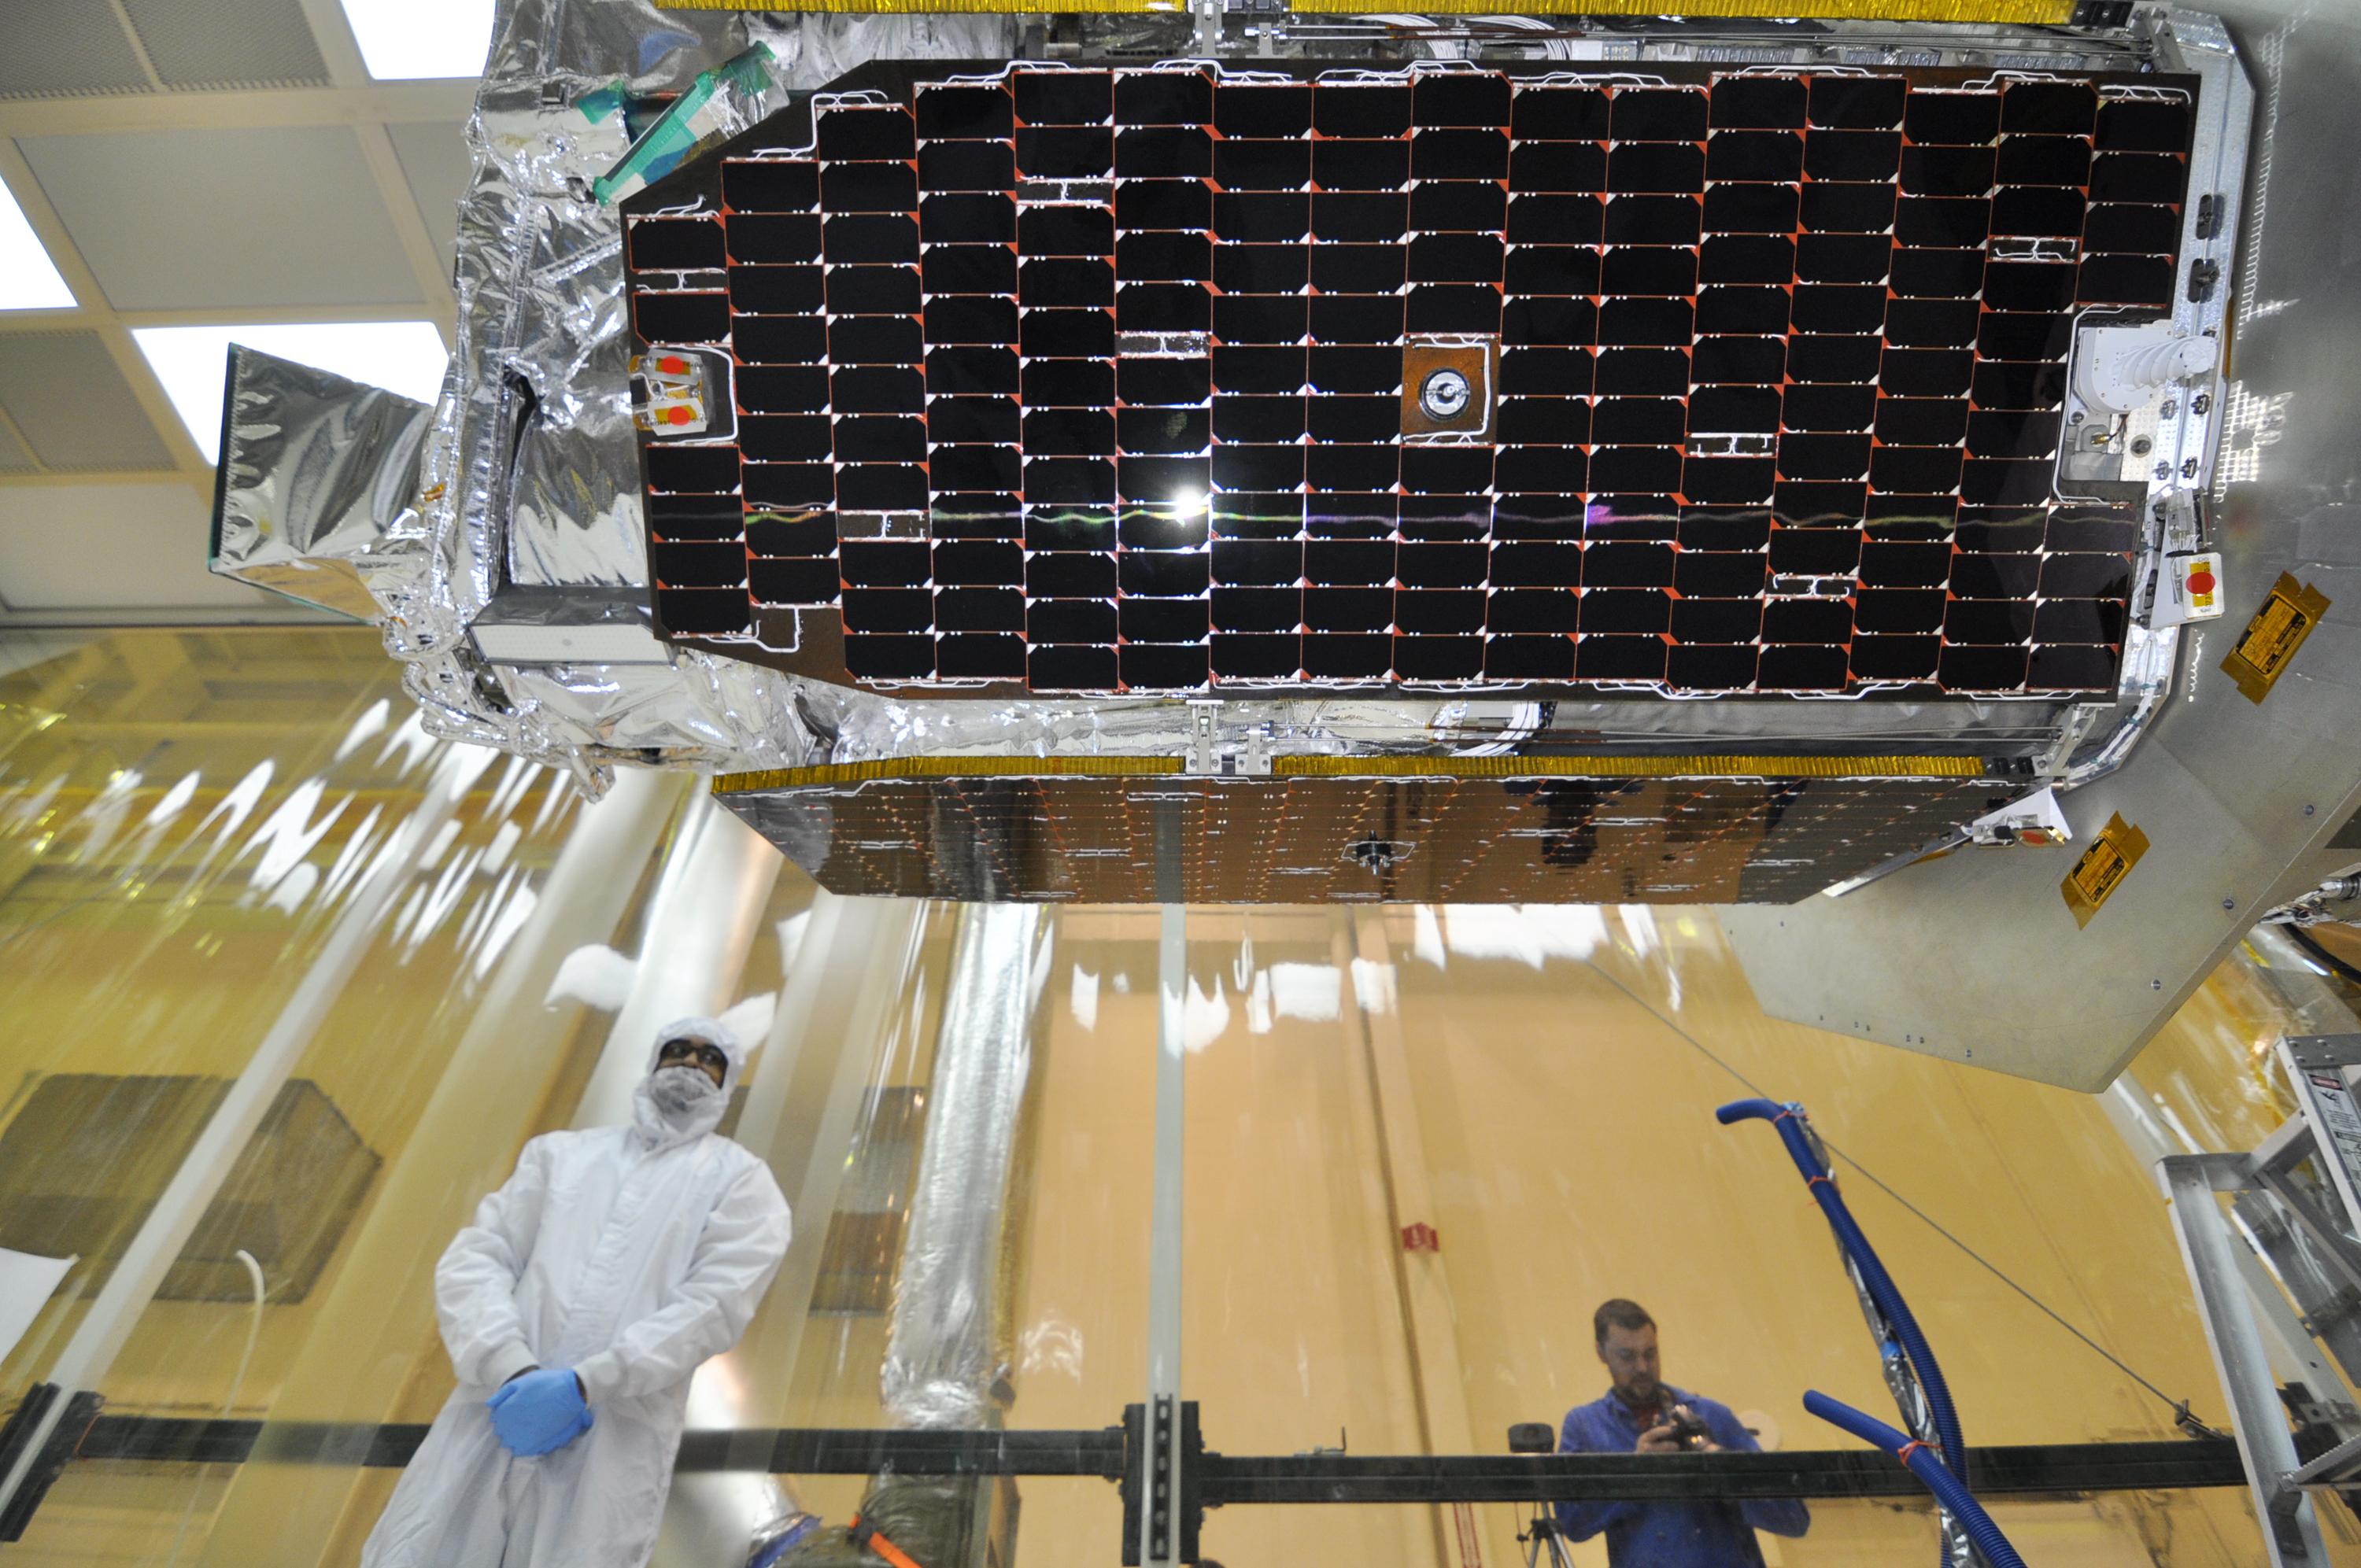
Uniting of NuSTAR Spacecraft and Rocket NuSTAR